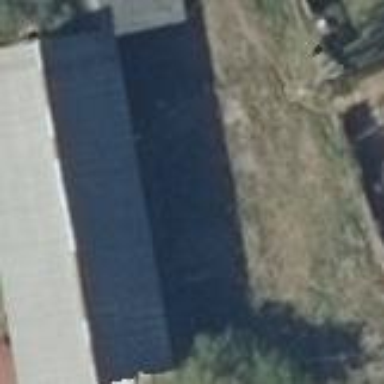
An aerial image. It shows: Farm auxiliary building.